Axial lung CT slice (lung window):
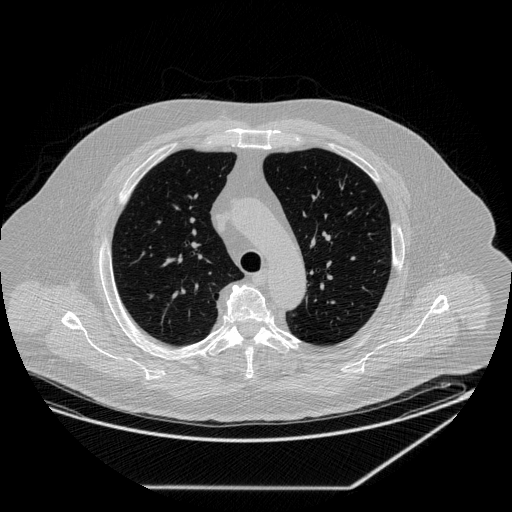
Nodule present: no